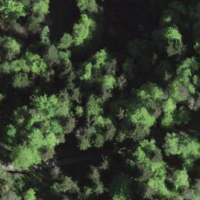
EUNIS habitat code: 43
Species observed at this site:
Aruncus dioicus
Cardamine heptaphylla